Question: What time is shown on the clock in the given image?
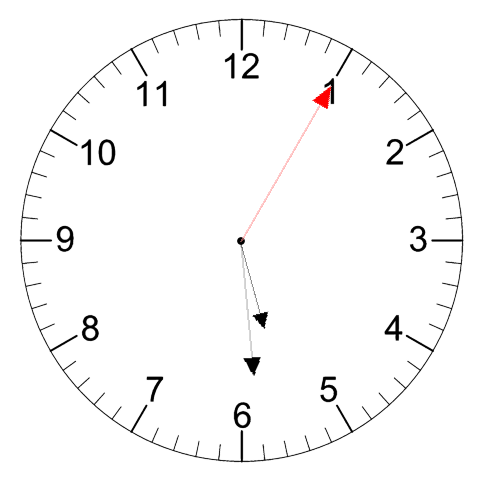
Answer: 05:29:05